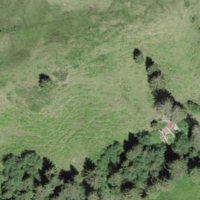
EUNIS habitat code: 25
Species observed at this site:
Filipendula ulmaria